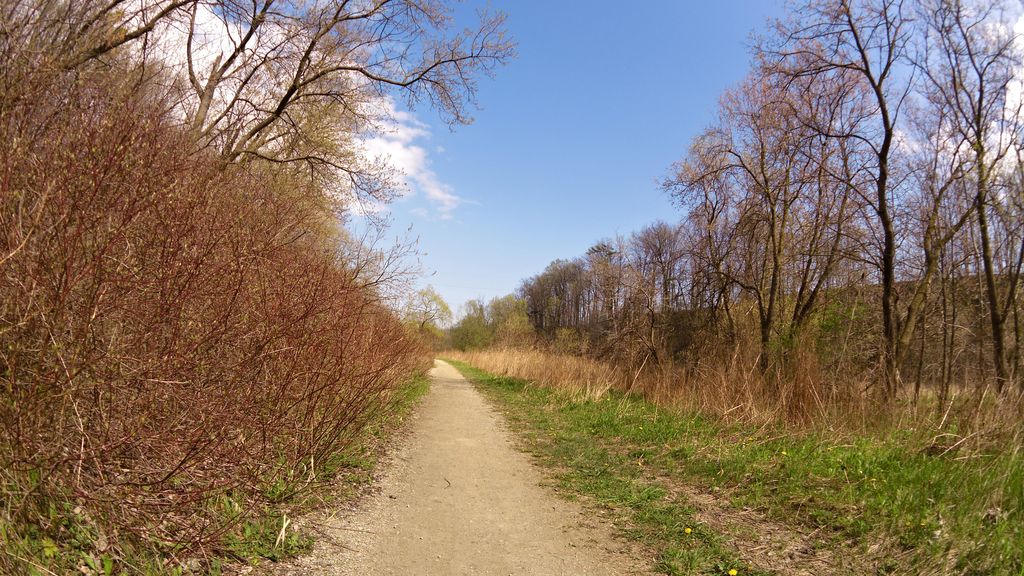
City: toronto